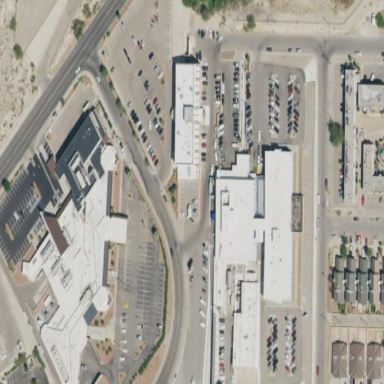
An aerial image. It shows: Healthcare facility identified as hospital.